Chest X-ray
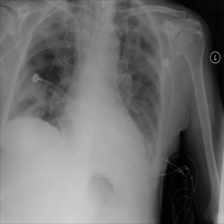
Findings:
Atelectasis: negative
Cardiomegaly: negative
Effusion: positive
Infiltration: negative
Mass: negative
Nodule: negative
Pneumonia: negative
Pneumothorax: negative
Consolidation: negative
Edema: negative
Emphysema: negative
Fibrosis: negative
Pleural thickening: negative
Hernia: negative